Interaction volume radius: 5 \u00c5
Interaction volume height: 10 \u00c5
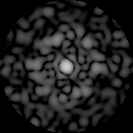
Disorder parameter: 0.7933